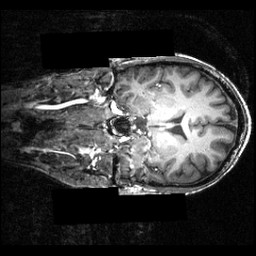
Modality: T1w
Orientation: coronal
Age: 28
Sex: male
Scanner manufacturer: siemens
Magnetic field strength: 3.951 T
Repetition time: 1.5 s
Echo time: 0.00335 s